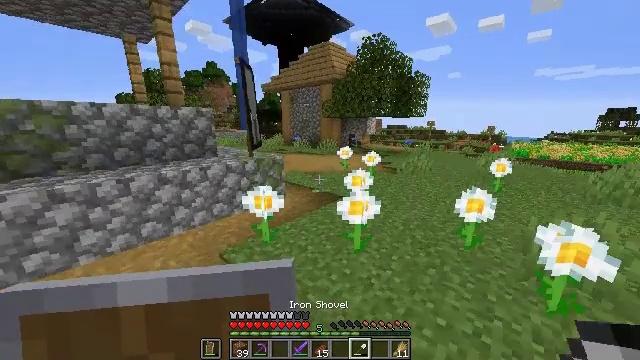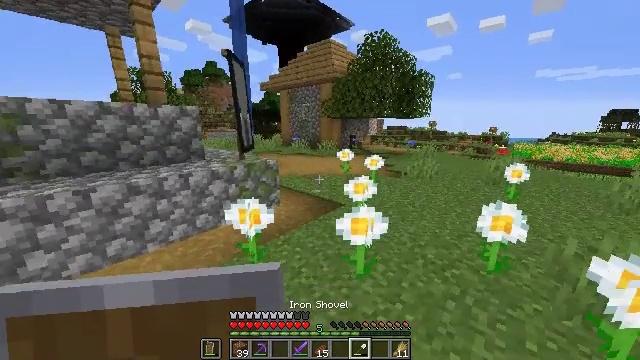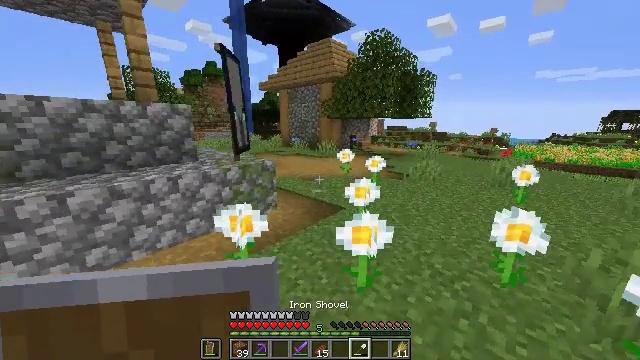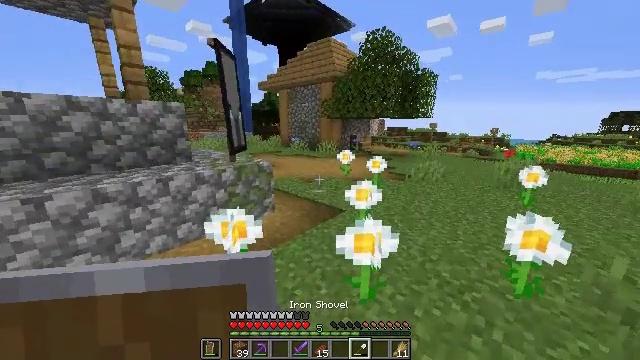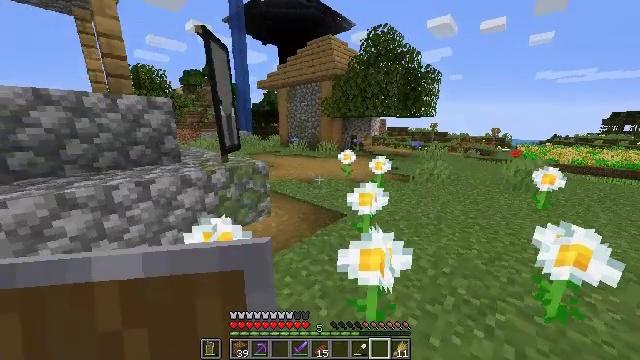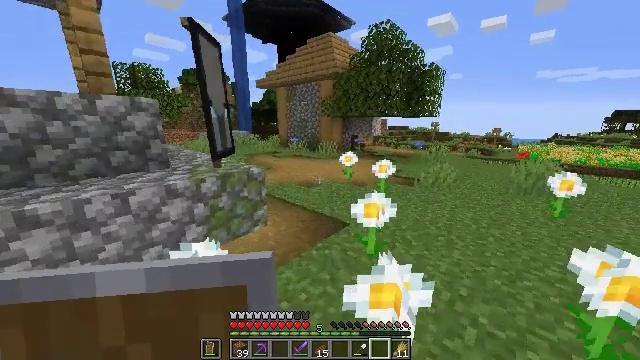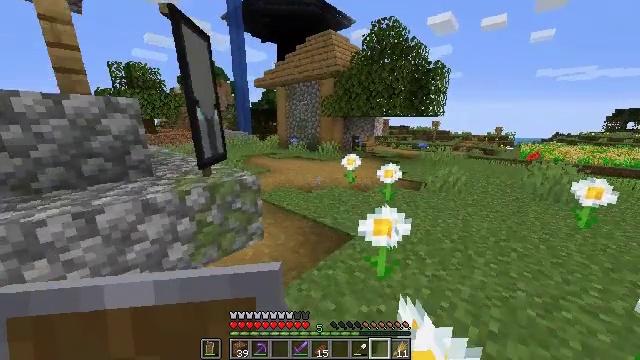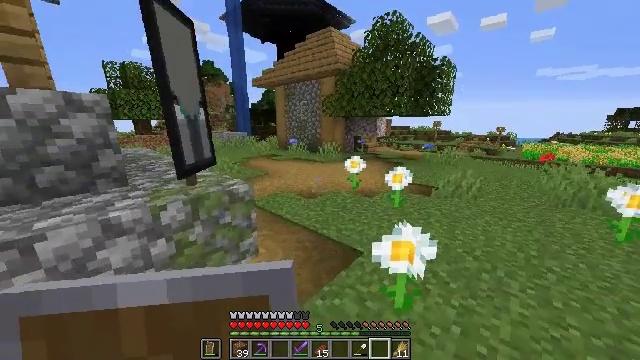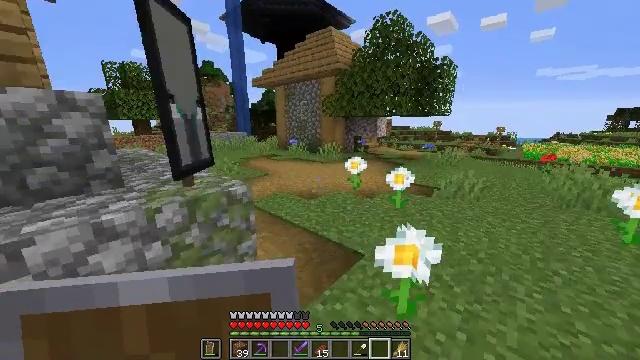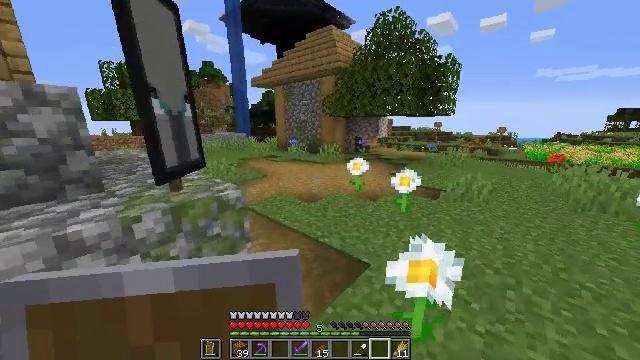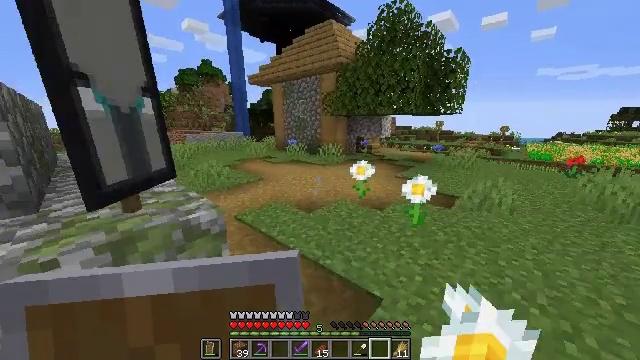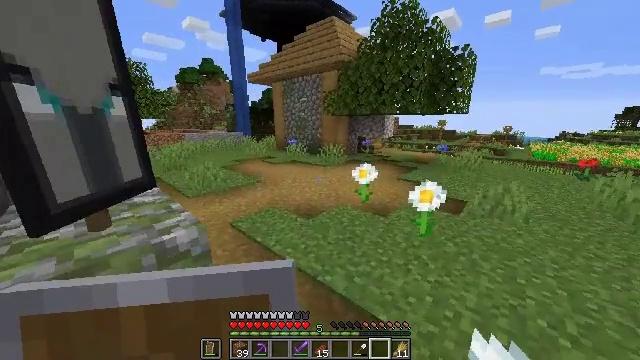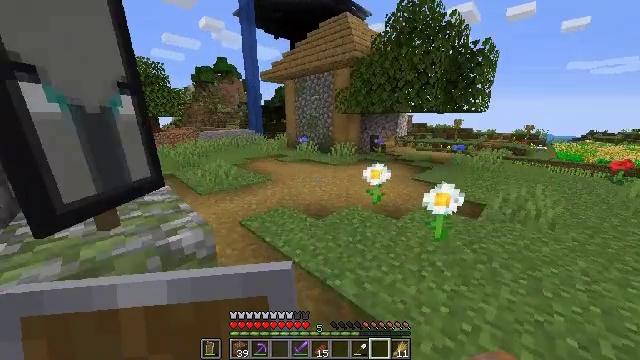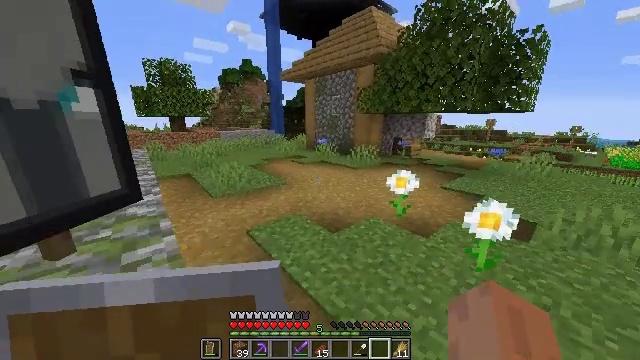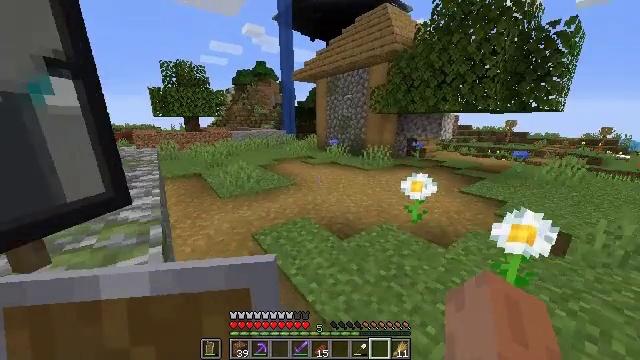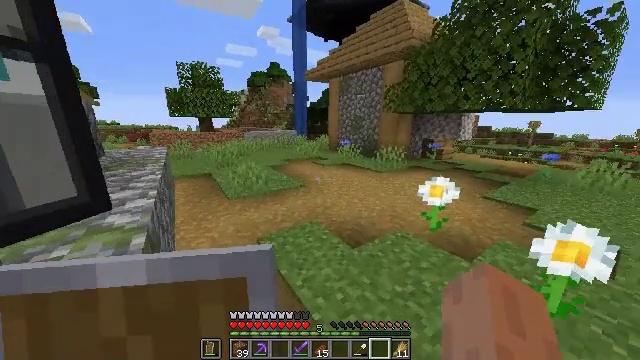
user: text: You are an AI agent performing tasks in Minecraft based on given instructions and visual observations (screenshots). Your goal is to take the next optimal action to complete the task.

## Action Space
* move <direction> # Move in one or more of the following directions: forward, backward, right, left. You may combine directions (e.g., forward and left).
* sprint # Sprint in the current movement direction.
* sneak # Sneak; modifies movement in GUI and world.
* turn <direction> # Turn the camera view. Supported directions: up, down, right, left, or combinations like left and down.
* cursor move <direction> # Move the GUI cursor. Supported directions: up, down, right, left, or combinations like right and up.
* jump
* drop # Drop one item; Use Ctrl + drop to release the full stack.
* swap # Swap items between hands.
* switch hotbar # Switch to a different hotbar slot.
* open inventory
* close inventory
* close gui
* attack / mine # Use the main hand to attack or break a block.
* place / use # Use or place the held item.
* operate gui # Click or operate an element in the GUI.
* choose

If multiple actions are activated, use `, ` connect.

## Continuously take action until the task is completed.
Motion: motion action
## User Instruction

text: Mine the observer block.
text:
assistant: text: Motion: move forward
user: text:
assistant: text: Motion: move forward
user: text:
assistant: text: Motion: move forward
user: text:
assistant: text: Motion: move forward
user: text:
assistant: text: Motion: move forward
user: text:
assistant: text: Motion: move forward
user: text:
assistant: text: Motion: move forward
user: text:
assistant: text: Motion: move forward
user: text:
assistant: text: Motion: move forward
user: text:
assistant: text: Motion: move forward
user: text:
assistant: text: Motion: move forward
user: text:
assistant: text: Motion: move forward, turn left
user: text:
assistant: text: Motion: move forward, turn left
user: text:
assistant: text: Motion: move forward, turn left
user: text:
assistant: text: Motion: move forward, turn left
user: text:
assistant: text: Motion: move forward, turn left
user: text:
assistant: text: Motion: move forward, turn left
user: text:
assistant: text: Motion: move forward, turn left
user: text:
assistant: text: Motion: move forward, turn left
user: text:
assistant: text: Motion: move forward, turn left
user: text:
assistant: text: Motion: move forward, turn left
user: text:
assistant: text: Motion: move forward, turn left
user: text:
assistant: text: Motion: move forward
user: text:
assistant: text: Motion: move forward
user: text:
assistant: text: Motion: move forward, jump
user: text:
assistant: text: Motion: move forward, jump
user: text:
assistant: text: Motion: move forward, jump
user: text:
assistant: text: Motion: move forward, jump
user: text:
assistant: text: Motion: move forward, jump
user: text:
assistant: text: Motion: move forward, jump